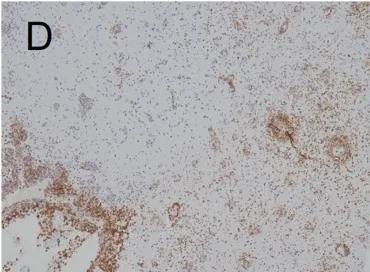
Histopathologic findings obtained by open surgery biopsy at age 8. (D) Staining with a CD8 marker (brown) shows the distribution pattern of CD8+ T-cells with diffuse infiltration of the meninges, the vessel walls and the brain parenchyma. CD3+ T-cells showed a similar distribution pattern (data not shown).
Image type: pathology (immunostaining)